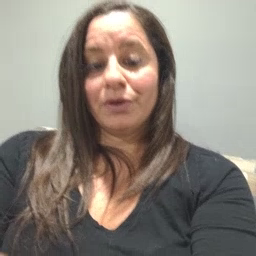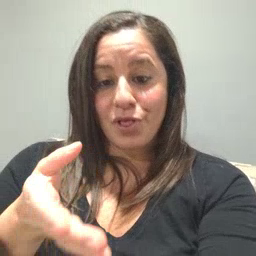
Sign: close